Interaction volume radius: 5 \u00c5
Interaction volume height: 25 \u00c5
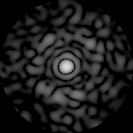
Disorder parameter: 0.8272